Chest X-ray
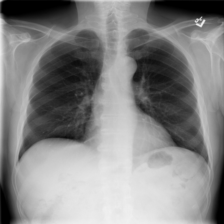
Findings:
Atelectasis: negative
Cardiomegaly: negative
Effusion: negative
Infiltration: positive
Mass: negative
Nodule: positive
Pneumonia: negative
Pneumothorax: negative
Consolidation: negative
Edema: negative
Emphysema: negative
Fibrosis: negative
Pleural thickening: negative
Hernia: negative